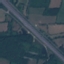
Land use / land cover class: Highway